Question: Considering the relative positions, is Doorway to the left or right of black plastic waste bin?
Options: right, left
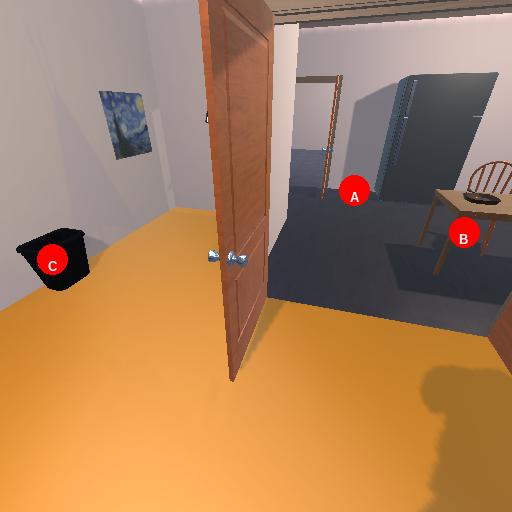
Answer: right